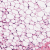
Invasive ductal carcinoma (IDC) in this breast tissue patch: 0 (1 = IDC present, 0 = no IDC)